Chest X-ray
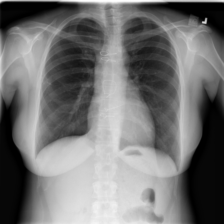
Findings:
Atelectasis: negative
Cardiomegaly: negative
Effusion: negative
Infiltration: negative
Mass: negative
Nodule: negative
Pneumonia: negative
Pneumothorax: negative
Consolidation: negative
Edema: negative
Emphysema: negative
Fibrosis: negative
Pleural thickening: negative
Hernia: negative